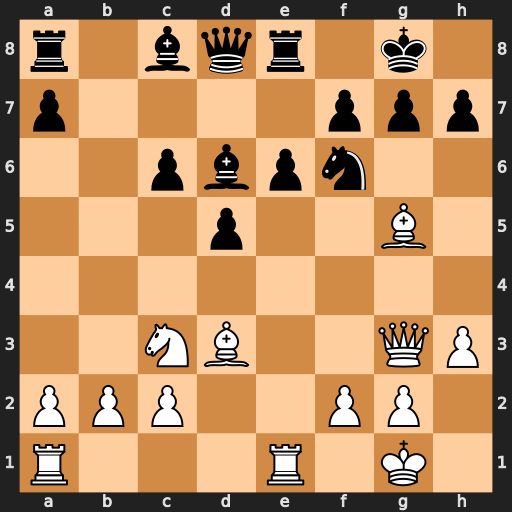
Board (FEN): r1bqr1k1/p4ppp/2pbpn2/3p2B1/8/2NB2QP/PPP2PP1/R3R1K1
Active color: w
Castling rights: -
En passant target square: -
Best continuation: Bxf6 Bxg3 Bxd8 Bxf2+ Kxf2